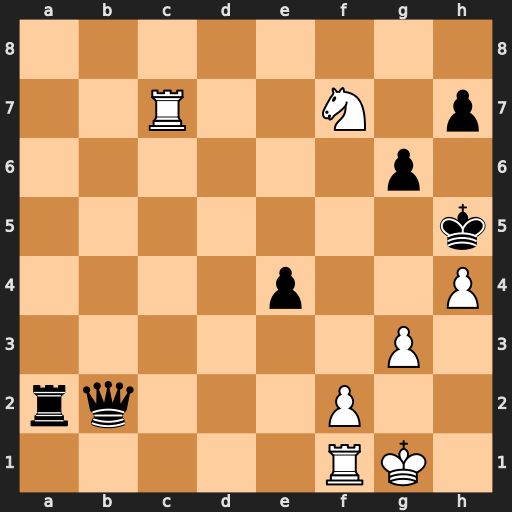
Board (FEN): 8/2R2N1p/6p1/7k/4p2P/6P1/rq3P2/5RK1
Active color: w
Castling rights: -
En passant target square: -
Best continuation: Rc5+ Kg4 Kg2